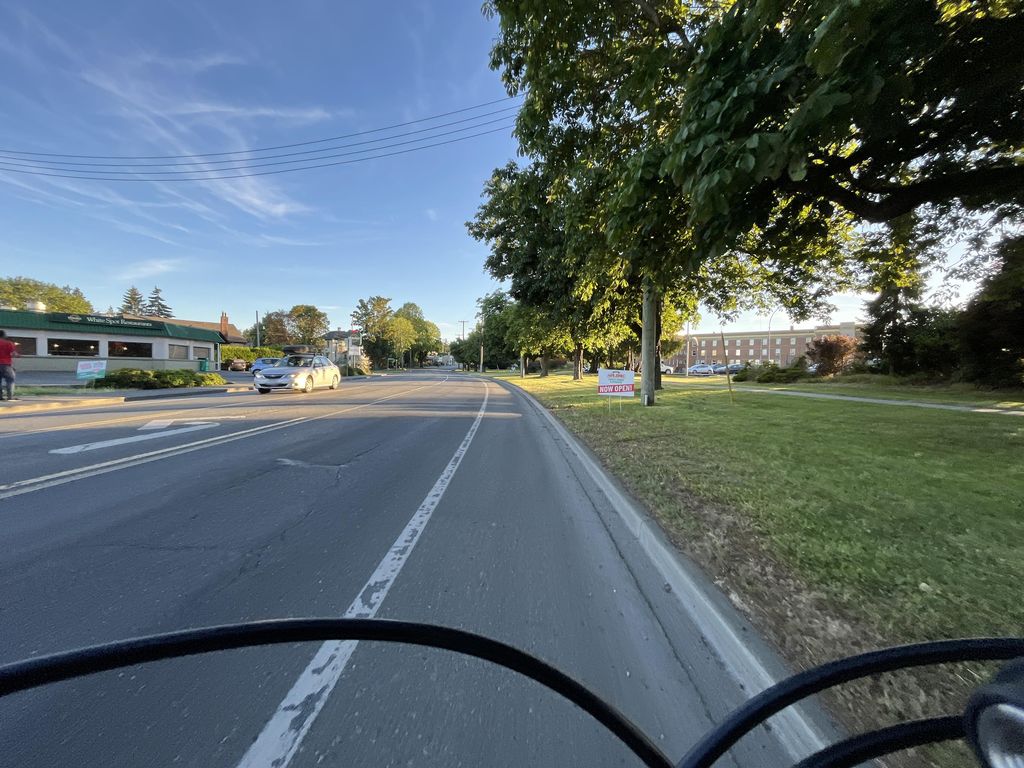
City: victoria